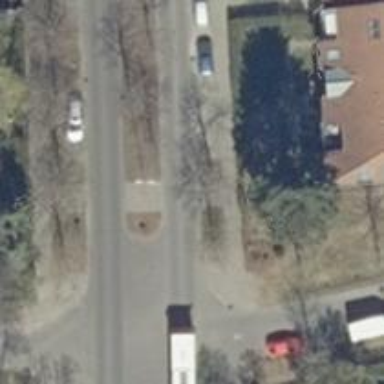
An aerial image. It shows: Uncontrolled footway crossing with median island.